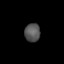
Tissue: lung
Cell type: Epithelial cells
Senescence score: 0.5435
Nuclear area (px): 280
Mean DAPI intensity: 85.032